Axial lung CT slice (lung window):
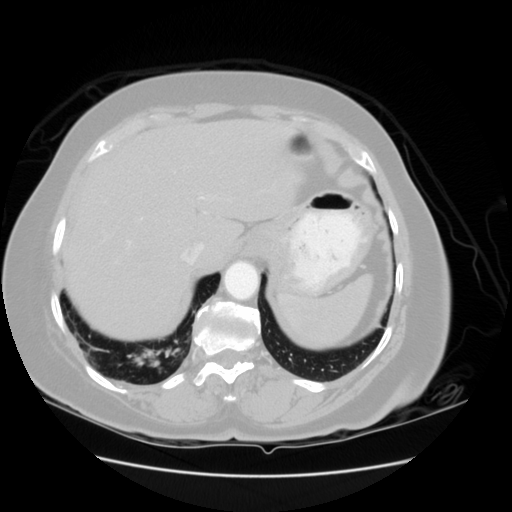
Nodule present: no